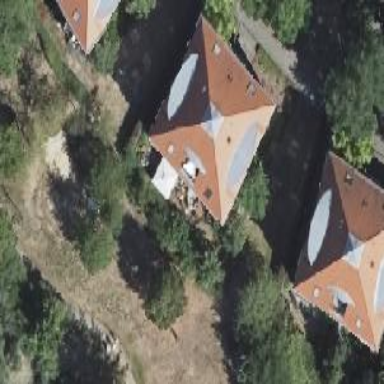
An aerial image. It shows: Pyramidal roof shapes the top of the apartments building.